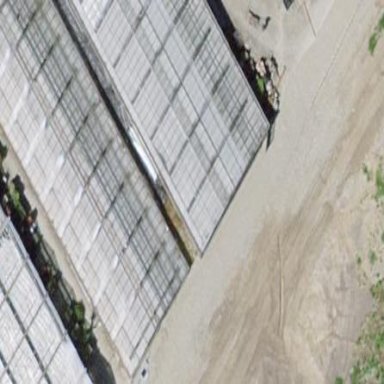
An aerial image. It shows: Greenhouse.